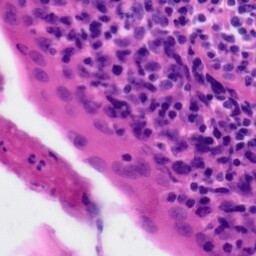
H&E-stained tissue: Tonsil